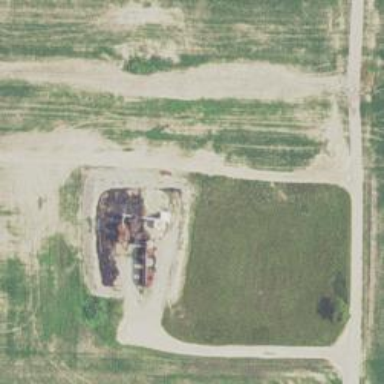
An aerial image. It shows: Storage tank that is man-made.